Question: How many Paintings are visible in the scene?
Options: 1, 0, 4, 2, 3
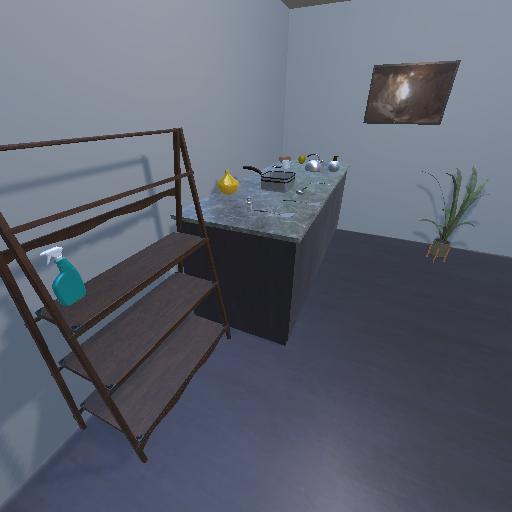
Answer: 1